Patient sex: M
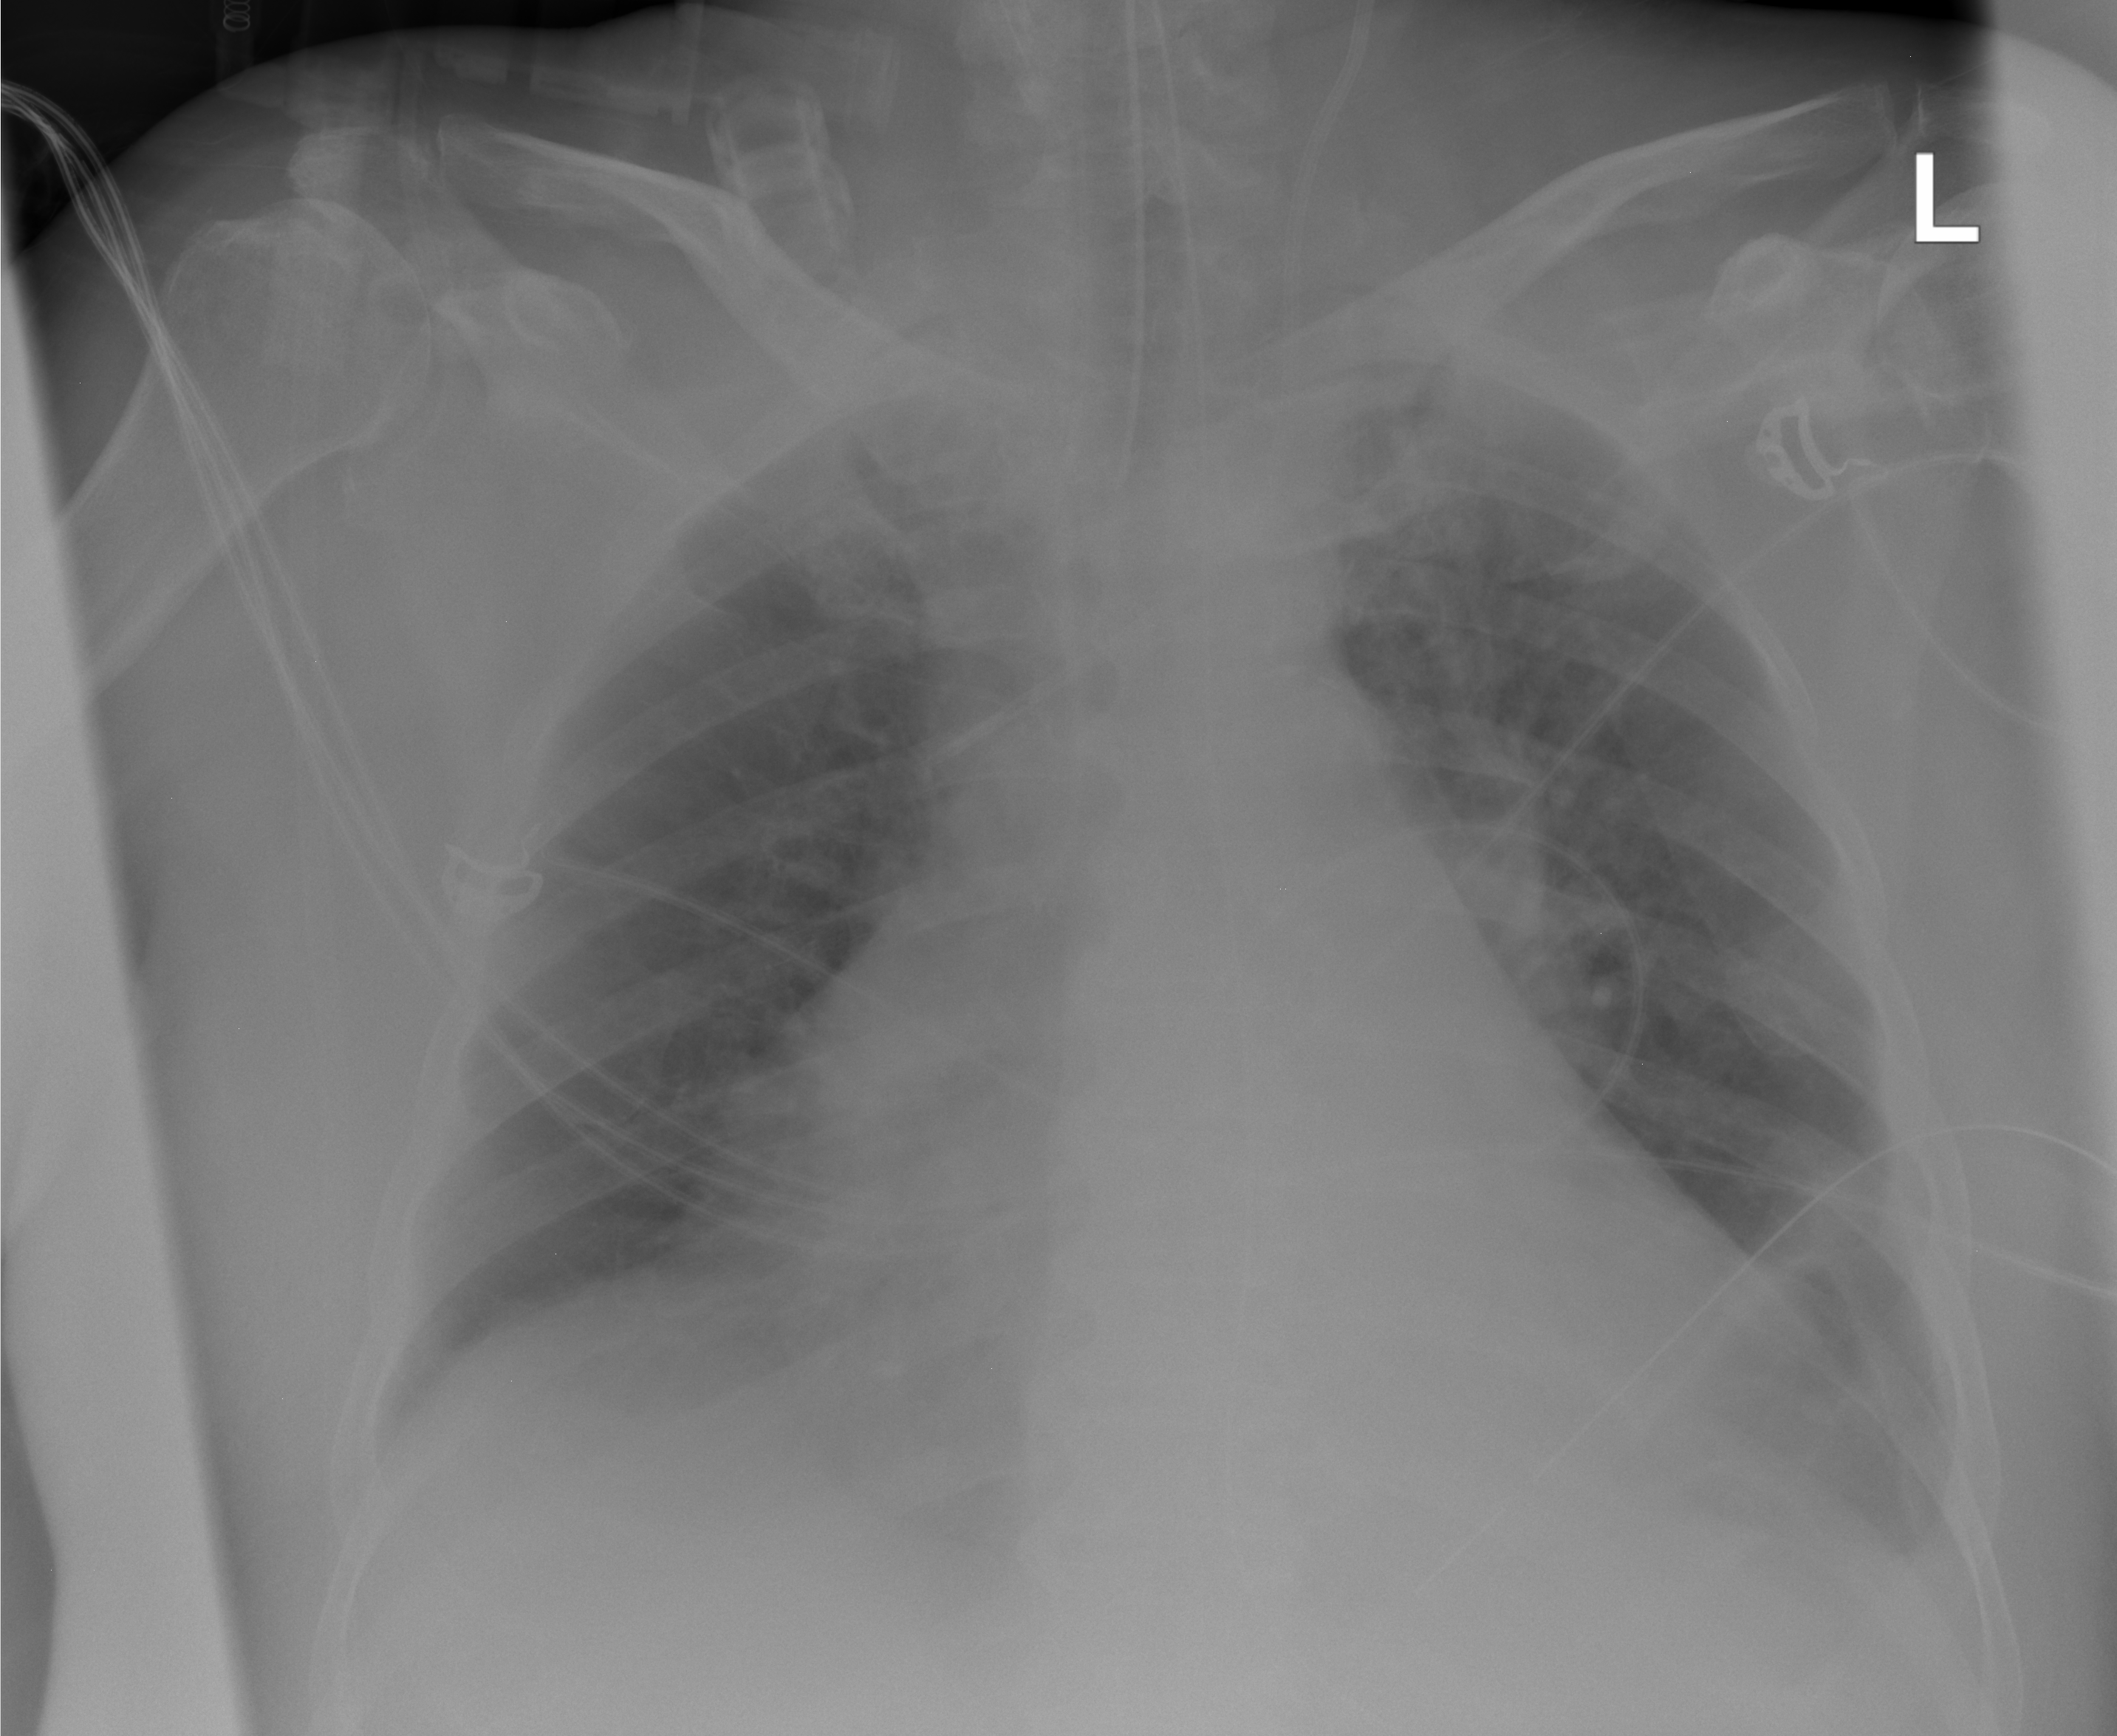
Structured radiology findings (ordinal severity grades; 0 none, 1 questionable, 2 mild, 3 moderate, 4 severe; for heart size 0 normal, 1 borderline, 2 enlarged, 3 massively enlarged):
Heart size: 3
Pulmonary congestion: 2
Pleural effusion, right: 1
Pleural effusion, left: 2
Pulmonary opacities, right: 0
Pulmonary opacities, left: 2
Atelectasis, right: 2
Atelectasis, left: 2